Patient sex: F
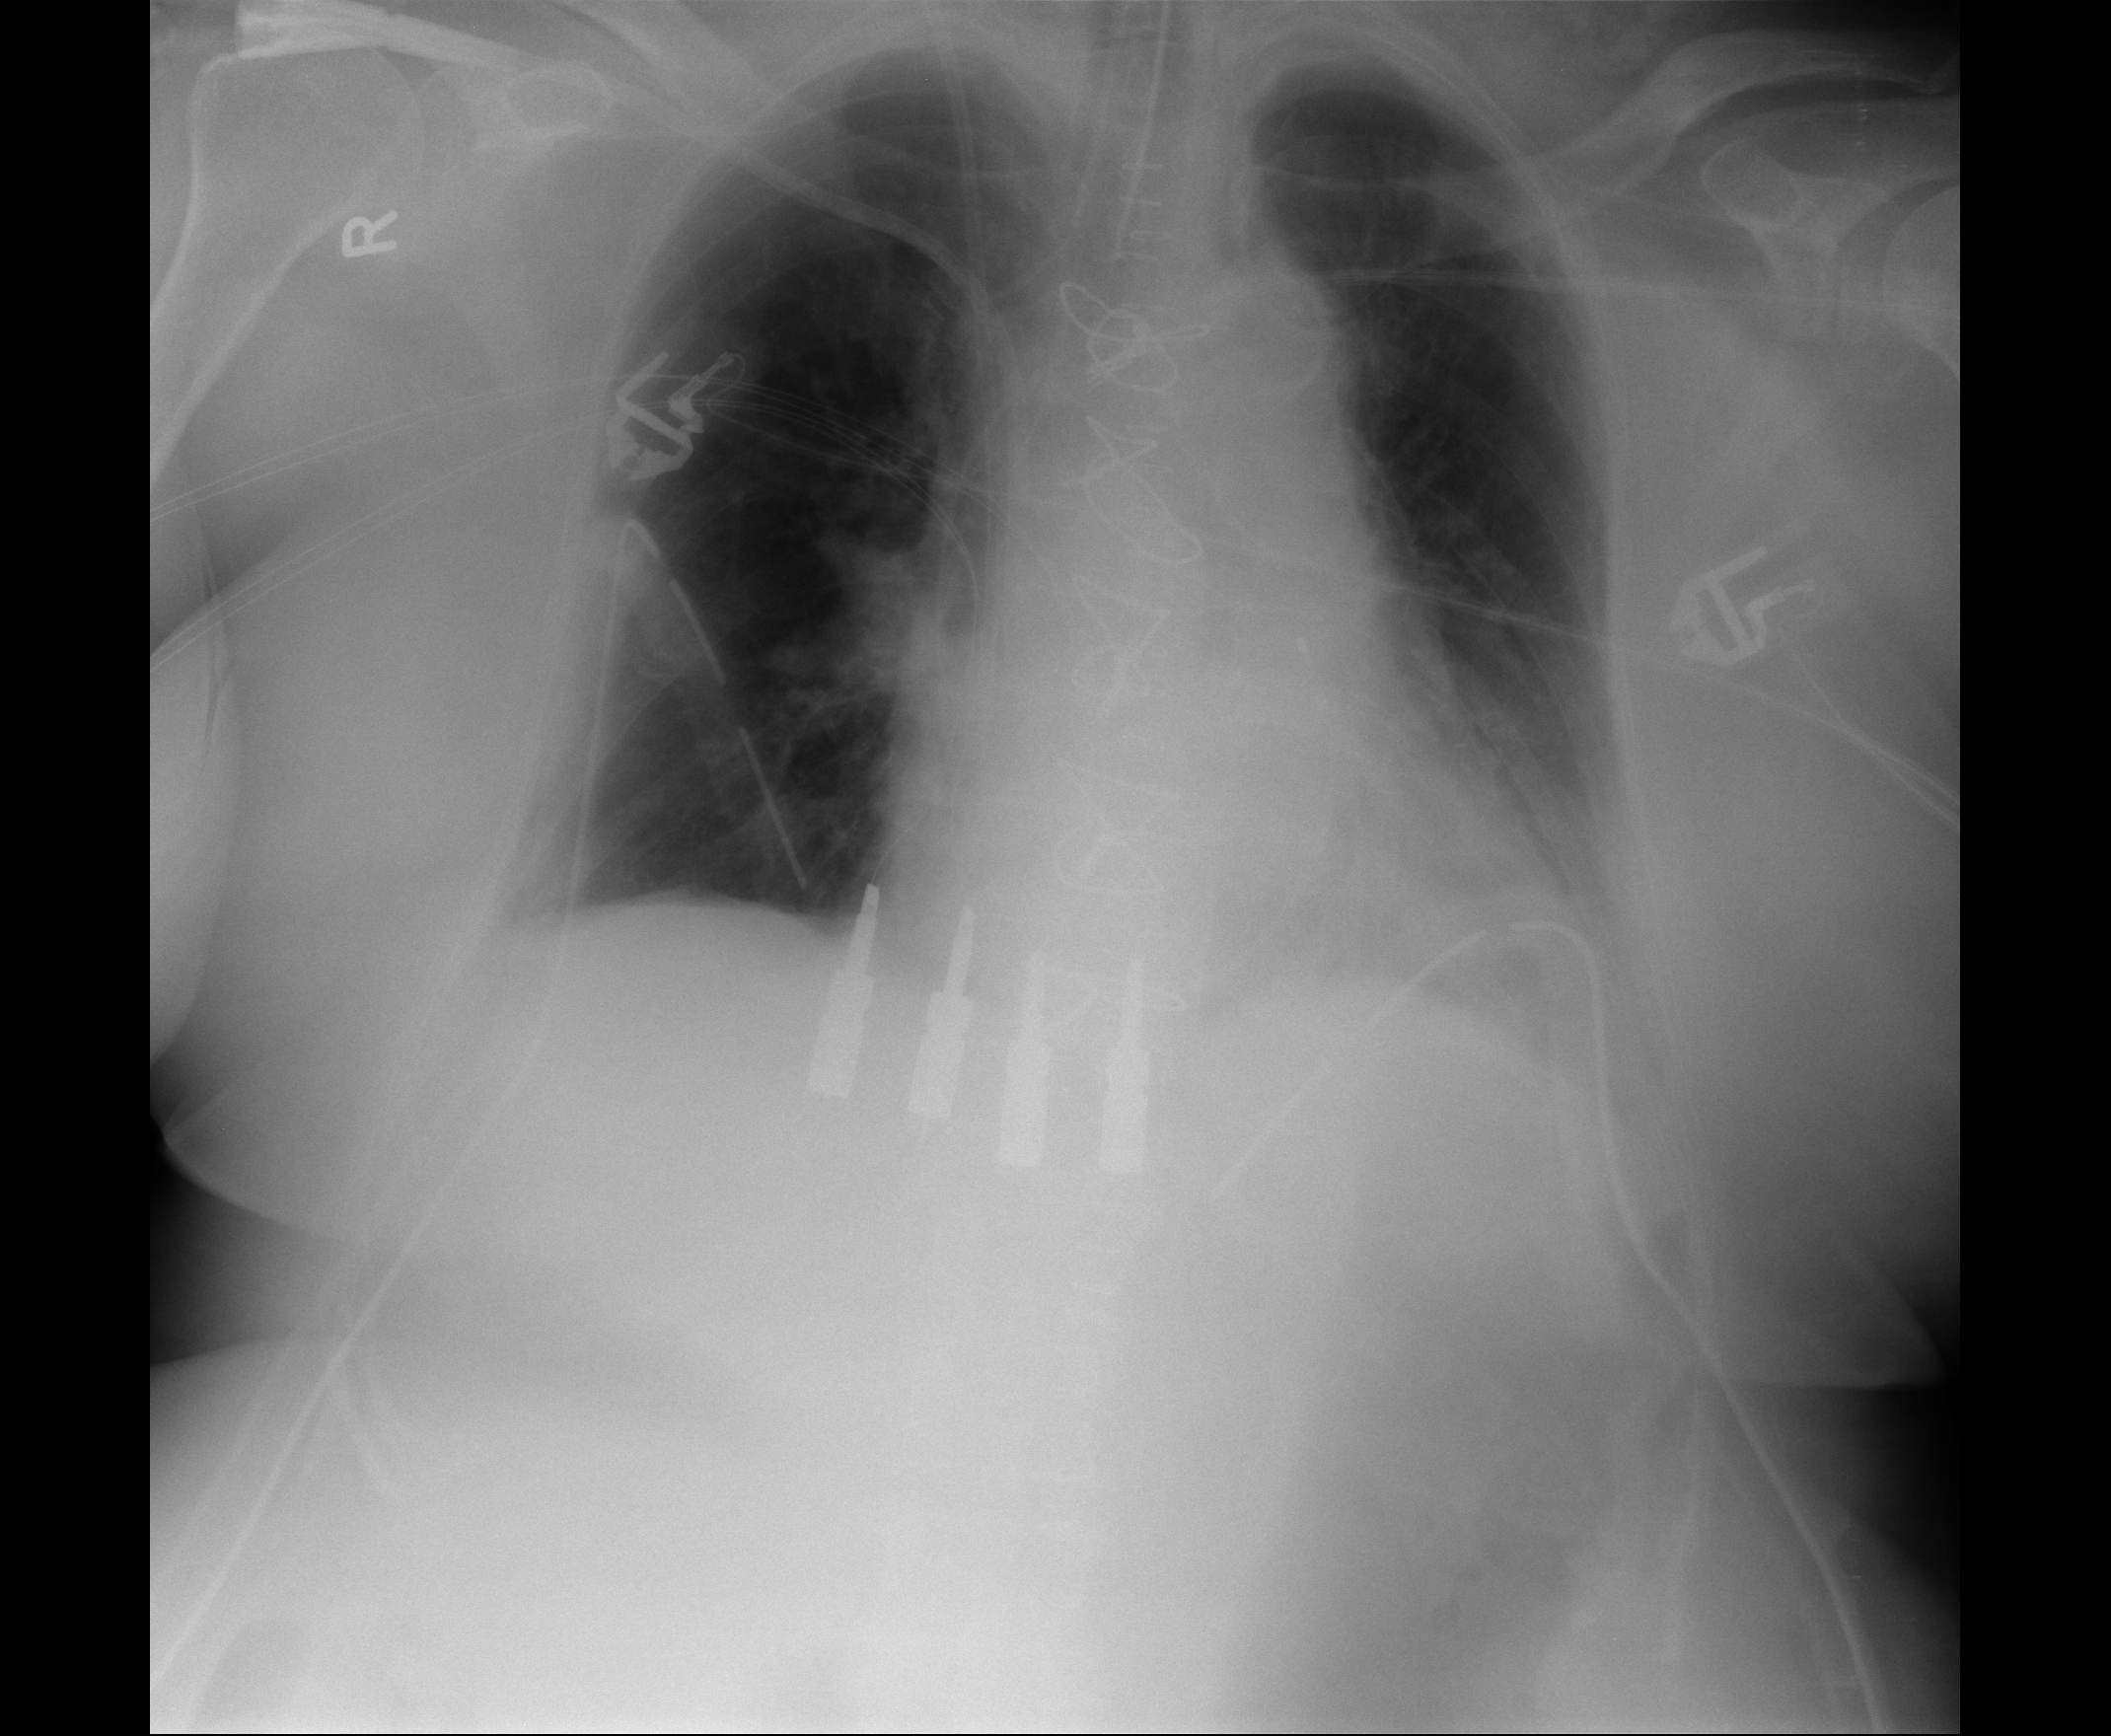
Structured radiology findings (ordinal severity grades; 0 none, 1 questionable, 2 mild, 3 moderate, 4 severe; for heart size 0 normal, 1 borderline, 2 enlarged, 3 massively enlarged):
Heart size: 2
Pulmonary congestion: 2
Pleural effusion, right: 1
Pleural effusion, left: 2
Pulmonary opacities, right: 0
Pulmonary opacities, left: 0
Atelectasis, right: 0
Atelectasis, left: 2